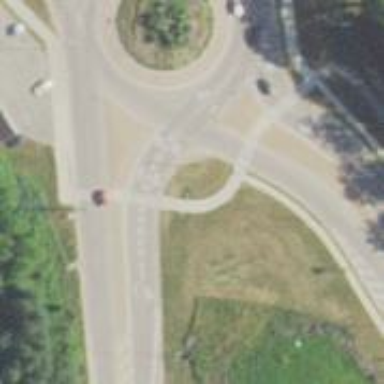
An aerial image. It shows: Asphalt cycleway featuring zebra crossing. The crossing is uncontrolled.